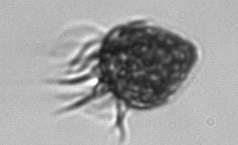
Label: Strombidium_morphotype2